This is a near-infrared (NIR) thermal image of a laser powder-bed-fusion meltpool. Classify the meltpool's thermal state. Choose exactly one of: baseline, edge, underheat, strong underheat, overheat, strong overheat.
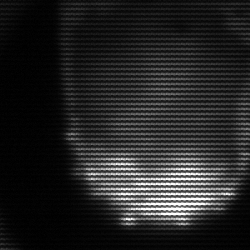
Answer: edge